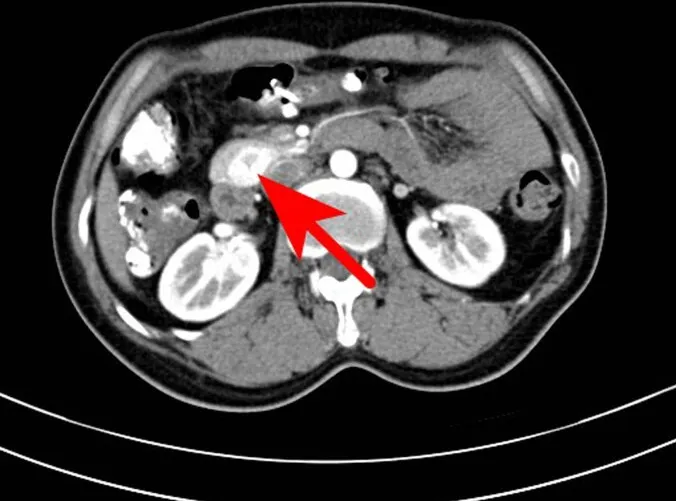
Transverse axial scan of the arterial phase. The lesions showed uneven enhancement, the highest CT value reached 192 HU, and the low-density areas were not enhanced.
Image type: radiology (ct)